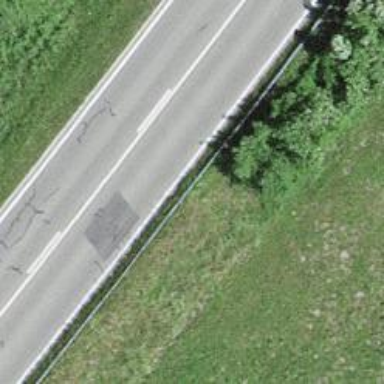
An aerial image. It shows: Secondary road with asphalt surface and designated cycle lane.